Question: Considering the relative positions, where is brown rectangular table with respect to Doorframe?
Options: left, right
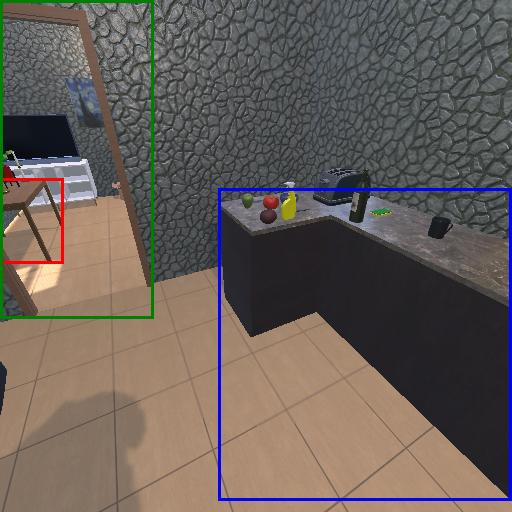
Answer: left